Question: I tried to filter by BTS.ReceiveLocationName in orchestration receive shape but I can not see it in a filters:

Do someone know what can be a reason?
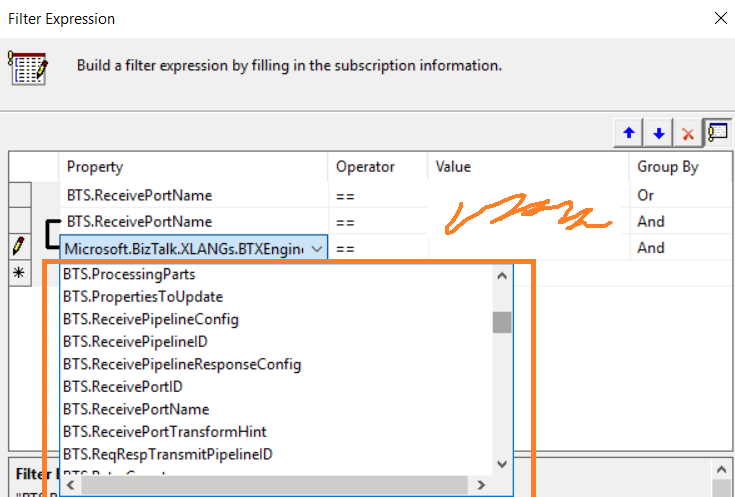
Answer: That is because there is no such property
You could try BTS.InboundTransportLocation and give it the URI of the Receive Location
<URL>
It is one of the few automatically promoted properties of an received message.
<URL>
Another option is to have a Pipeline Component in the Receive Location that sets a promoted property that you then filter on. We usually do this via a <URL> and a Business Rule to set the Property. This avoids having the change the filter per environment due to the URI being different.